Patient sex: M
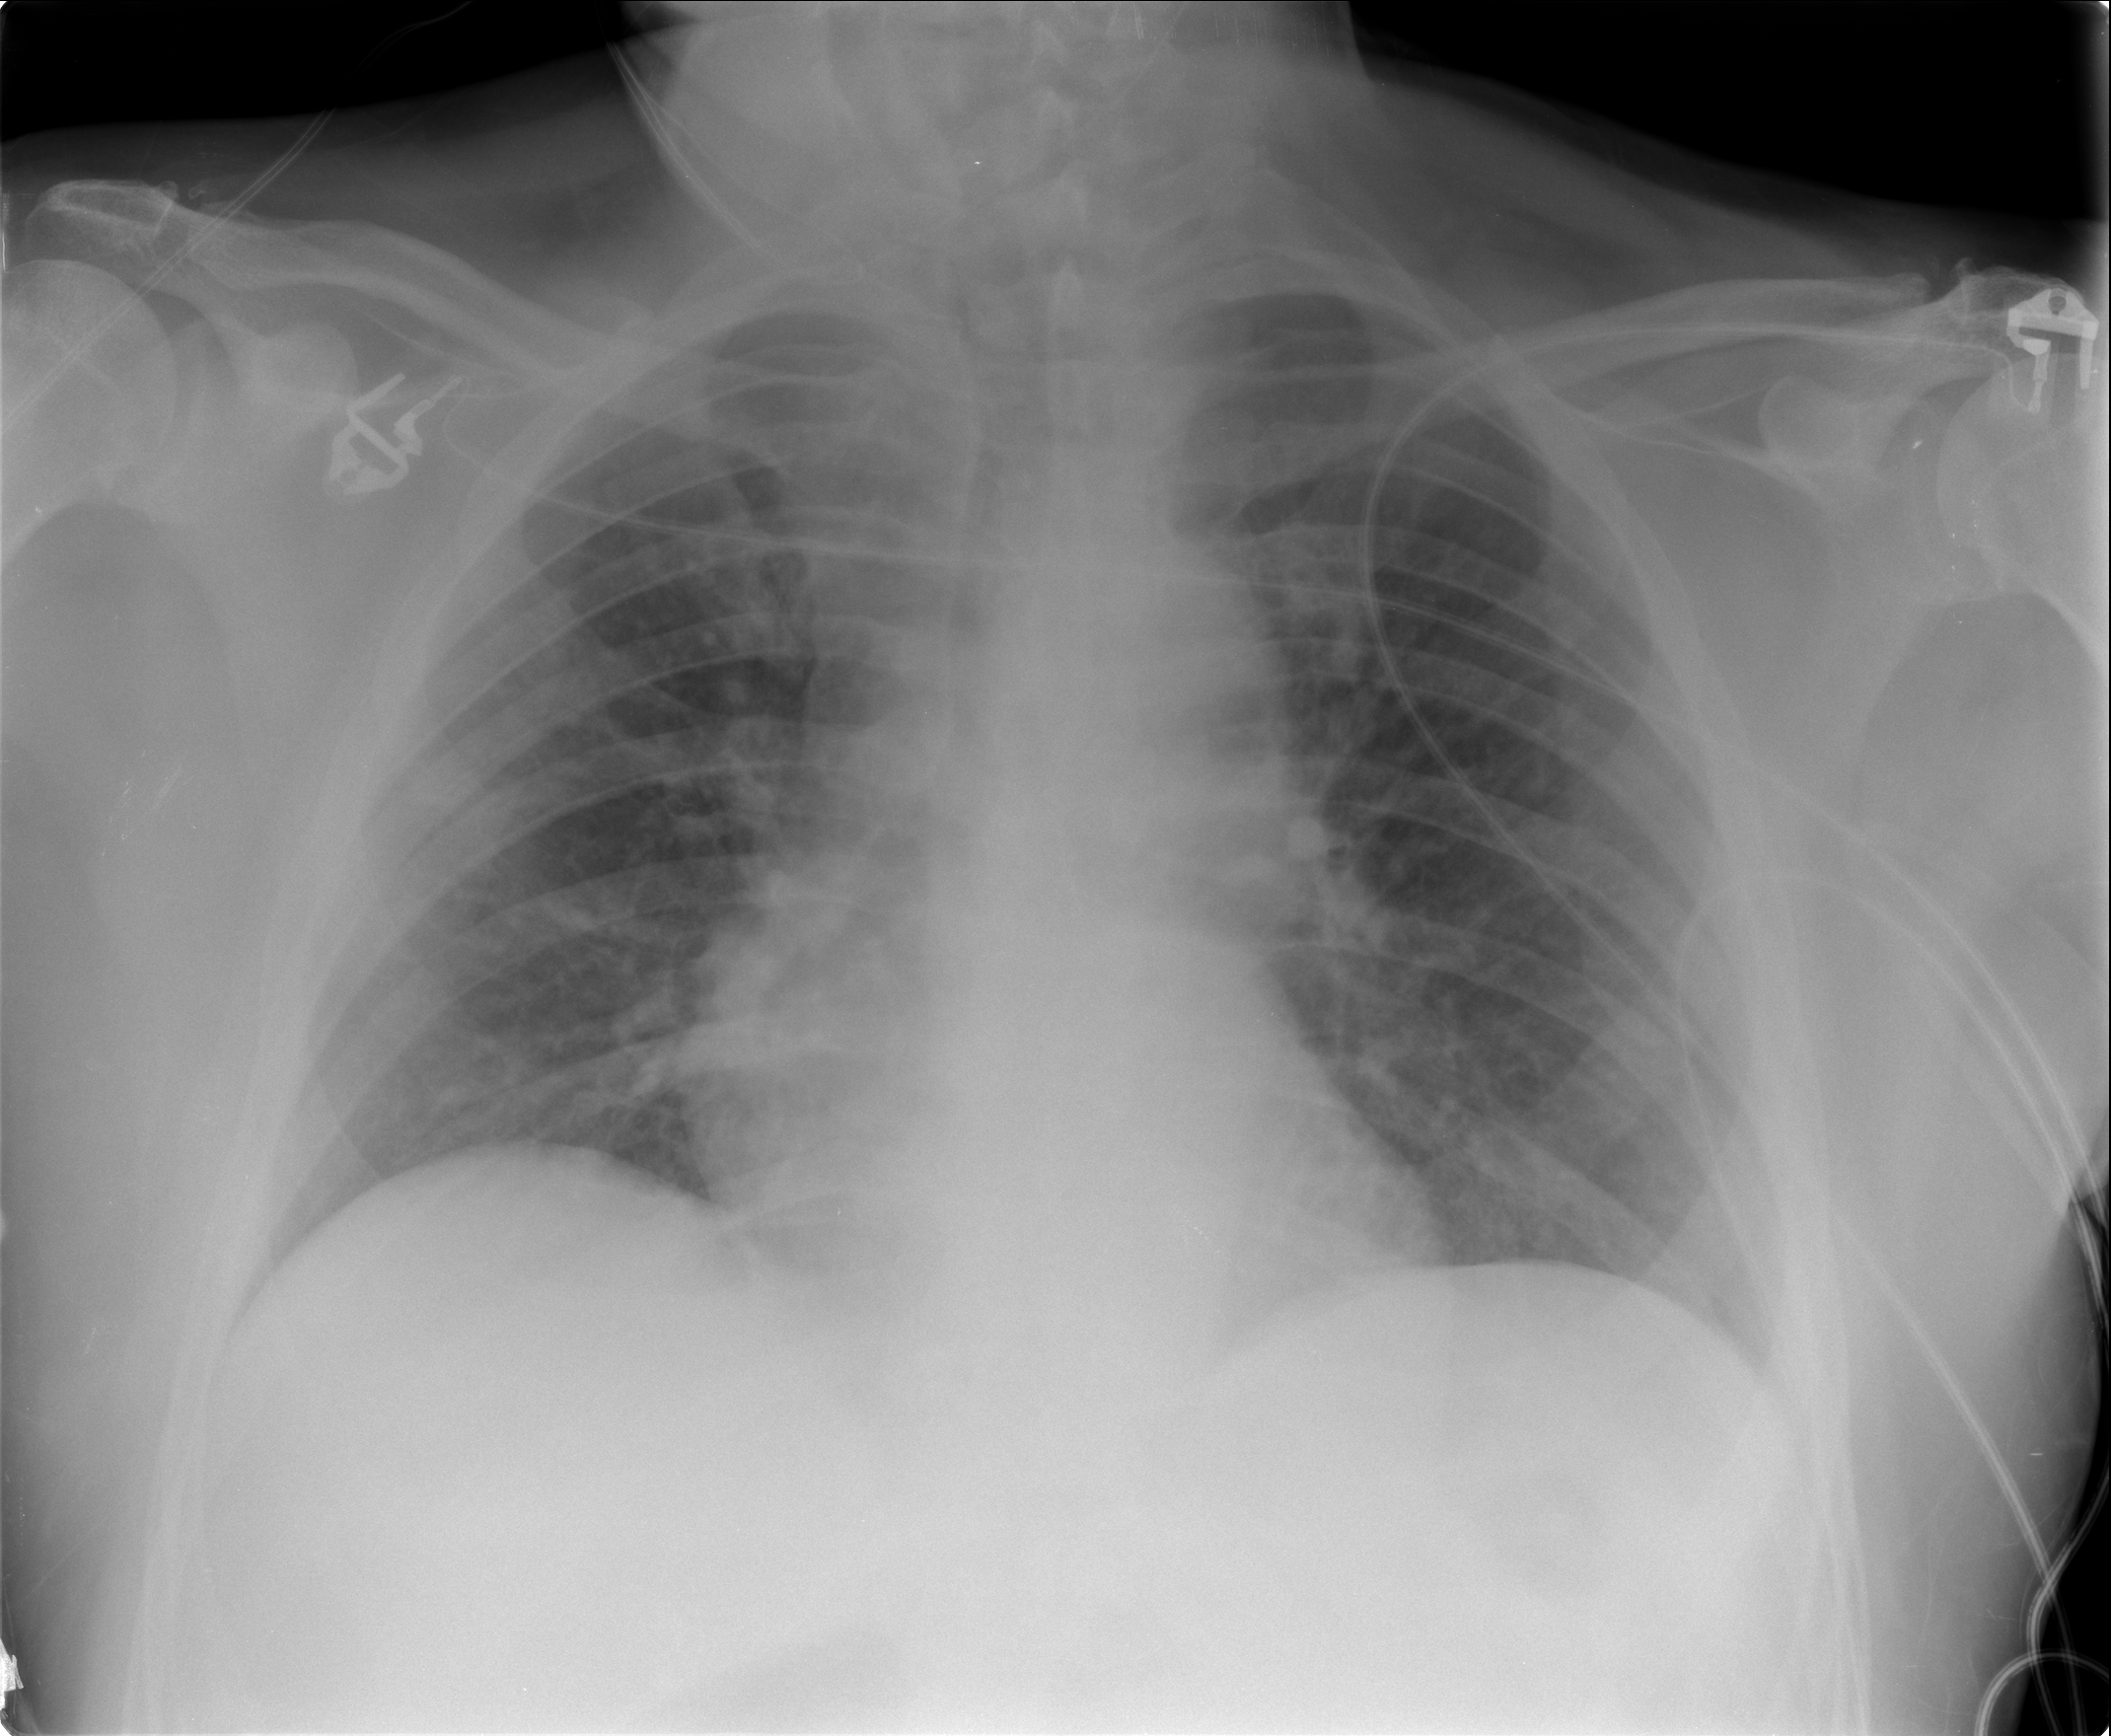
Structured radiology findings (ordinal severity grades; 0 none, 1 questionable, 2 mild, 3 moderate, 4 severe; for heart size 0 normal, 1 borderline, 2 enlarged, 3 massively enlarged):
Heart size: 0
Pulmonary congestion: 1
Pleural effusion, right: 0
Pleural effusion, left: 0
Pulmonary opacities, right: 0
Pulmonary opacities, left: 0
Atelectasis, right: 1
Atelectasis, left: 1